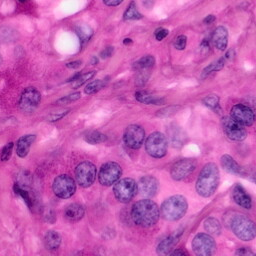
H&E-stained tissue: Pancreatic